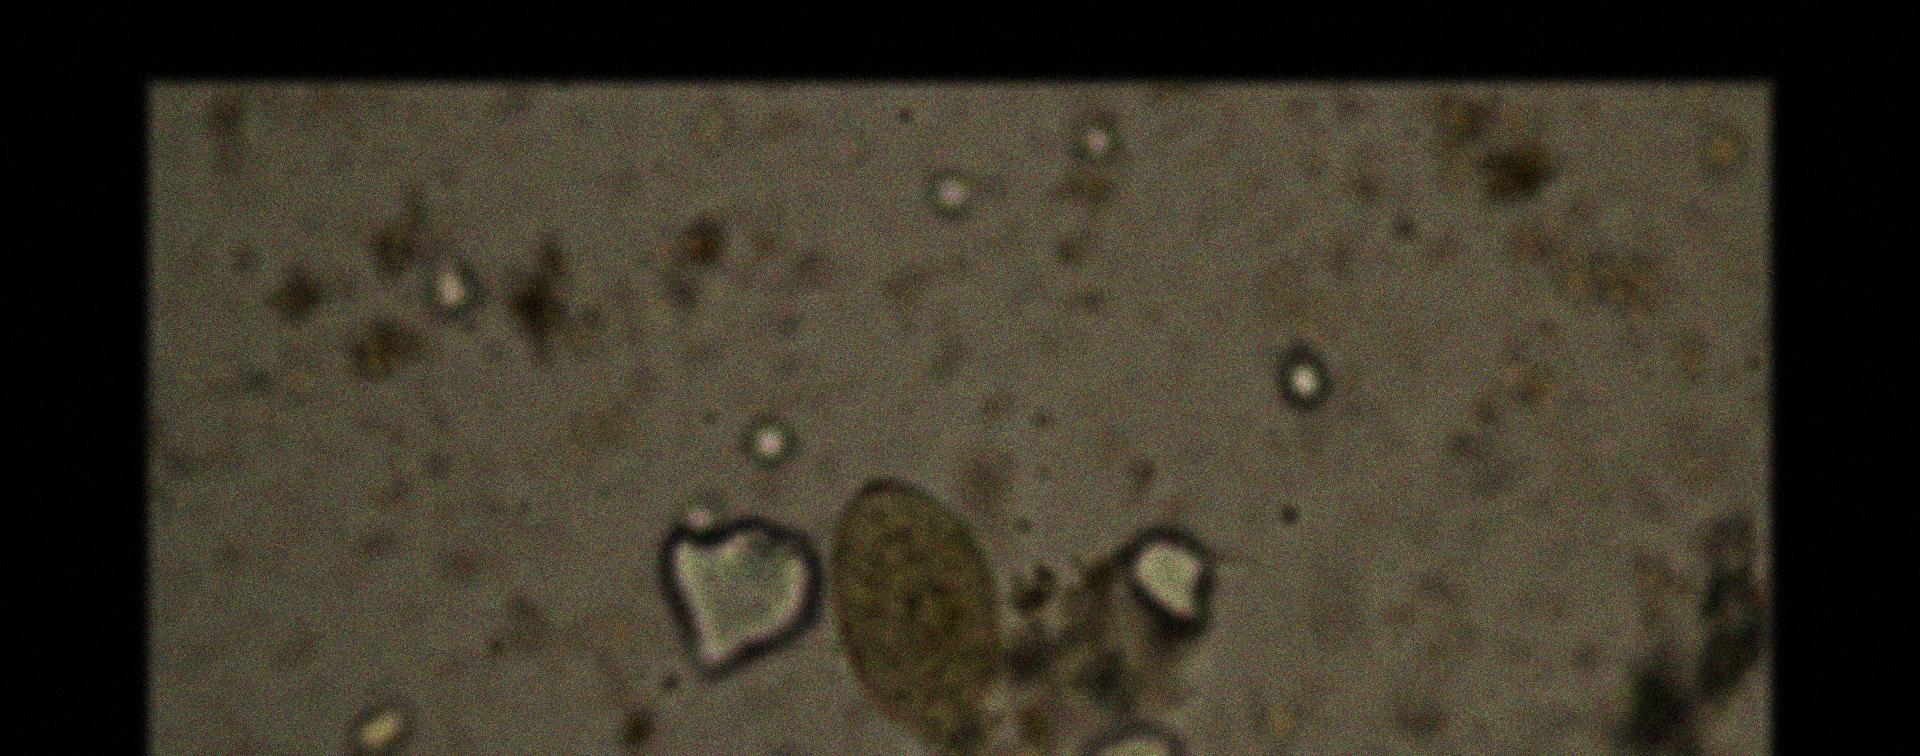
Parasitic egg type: Fasciolopsis buski